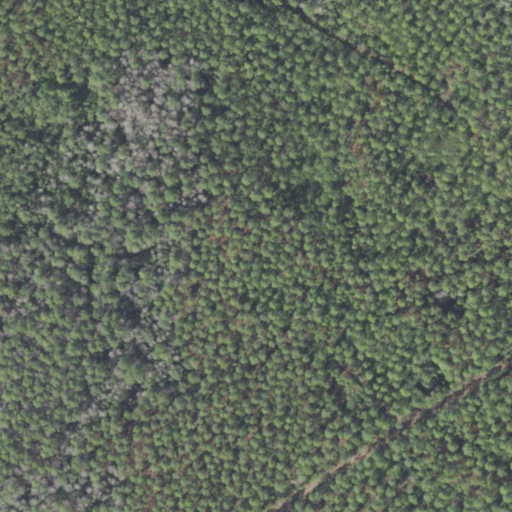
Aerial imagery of island in Florida named Port Leon Hammock containing evergreen forest, woody wetlands, open development, and grassland